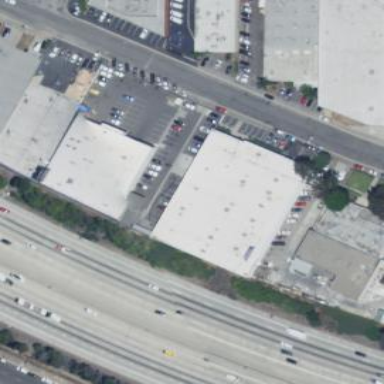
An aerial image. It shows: Building used as car repair shop.